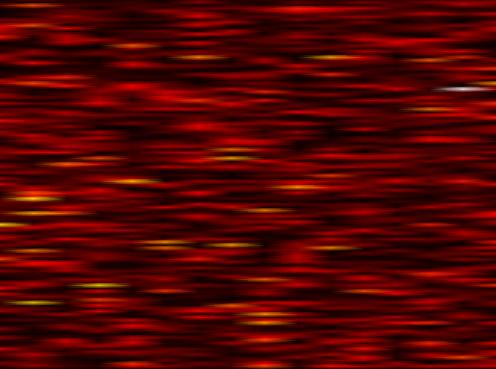
Label: UFMC